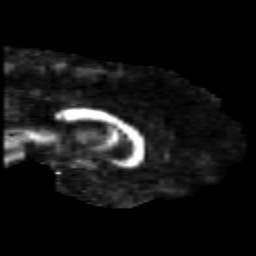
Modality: FA
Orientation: sagittal
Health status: healthy
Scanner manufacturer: siemens
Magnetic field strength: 3 T
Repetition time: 10 s
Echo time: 0.092 s